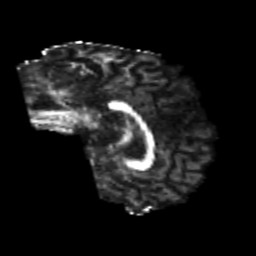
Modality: FA
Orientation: sagittal
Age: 24
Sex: male
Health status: healthy
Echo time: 0.074 s